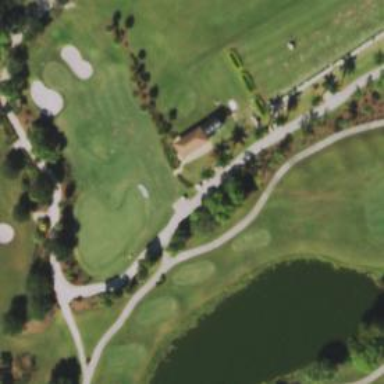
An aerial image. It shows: Service road designated as golf cart path.